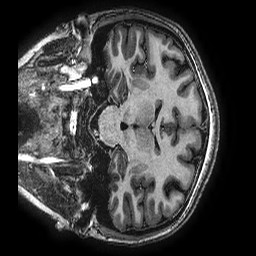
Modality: T1w
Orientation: coronal
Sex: female
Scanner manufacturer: ge
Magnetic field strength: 3 T
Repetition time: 0.00766 s
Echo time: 0.003476 s